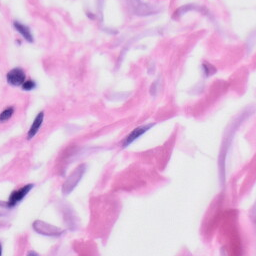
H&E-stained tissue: Skin